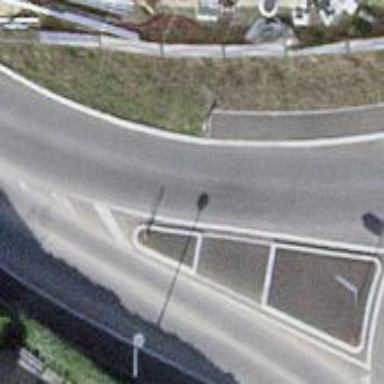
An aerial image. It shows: Unmarked crossing on the road.